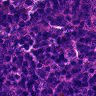
Metastatic tissue present: no